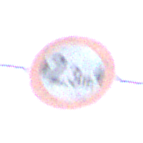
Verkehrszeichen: TatsaechlicheBreite2Komma3
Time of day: MorningAfternoon
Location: Outdoor (Suburban)
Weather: Overcast
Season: NotSpecified
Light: Natural